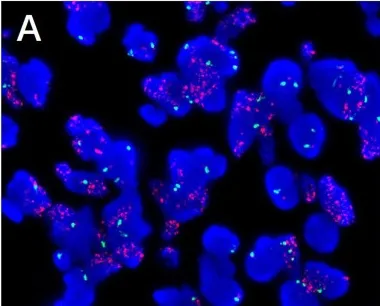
FISH testing revealed CDK4.
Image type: pathology (fish)